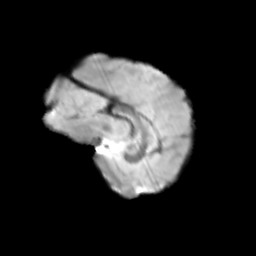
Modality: T2w
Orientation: sagittal
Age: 11
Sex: female
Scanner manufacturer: siemens
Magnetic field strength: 3 T
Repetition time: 3.8 s
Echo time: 0.07 s